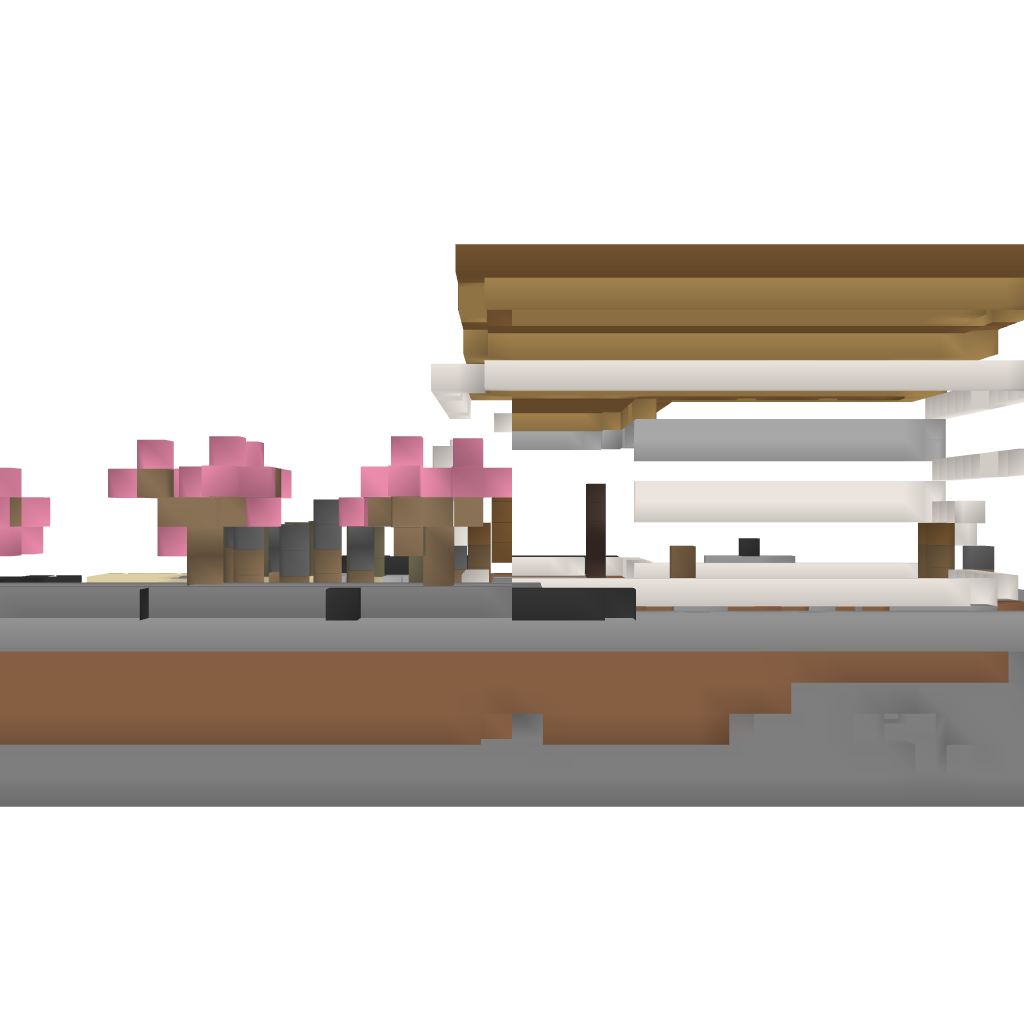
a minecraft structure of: Little modern house #2